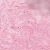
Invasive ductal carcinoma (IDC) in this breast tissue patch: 0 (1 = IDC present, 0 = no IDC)